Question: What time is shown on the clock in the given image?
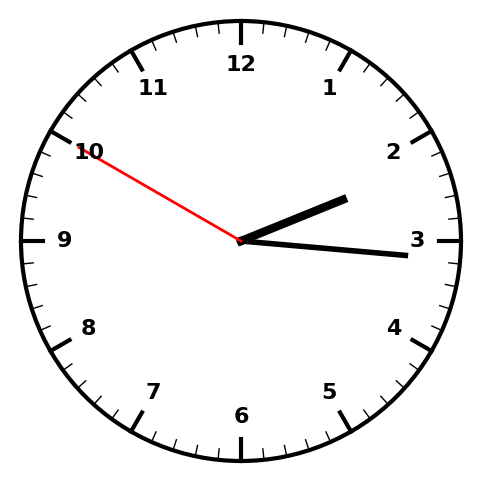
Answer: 02:15:50